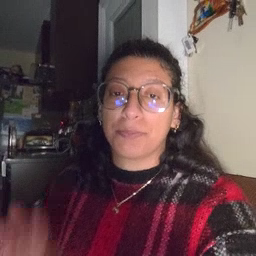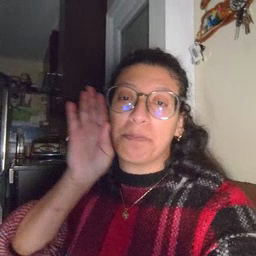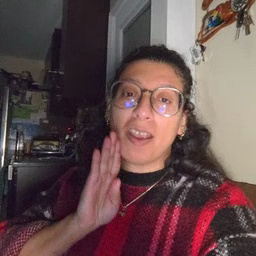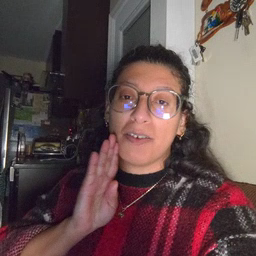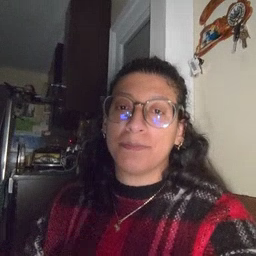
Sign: brown